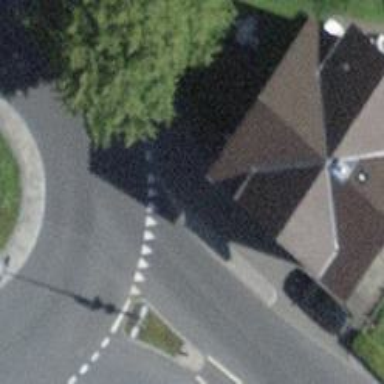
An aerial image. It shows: Secondary road with asphalt surface.